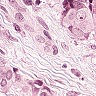
Metastatic tissue present: yes